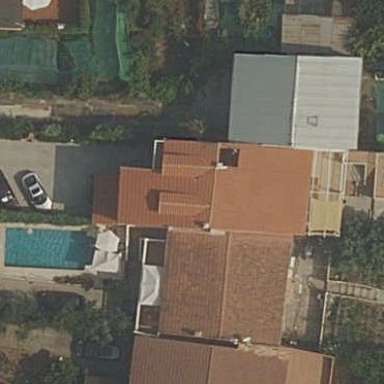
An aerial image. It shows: Residential building.